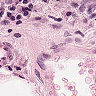
Metastatic tissue present: no